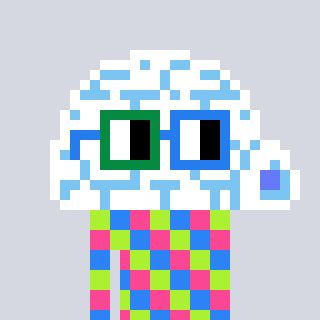
a pixel art character with square green and blue glasses, a igloo-shaped head and a yellow-colored body on a cool background